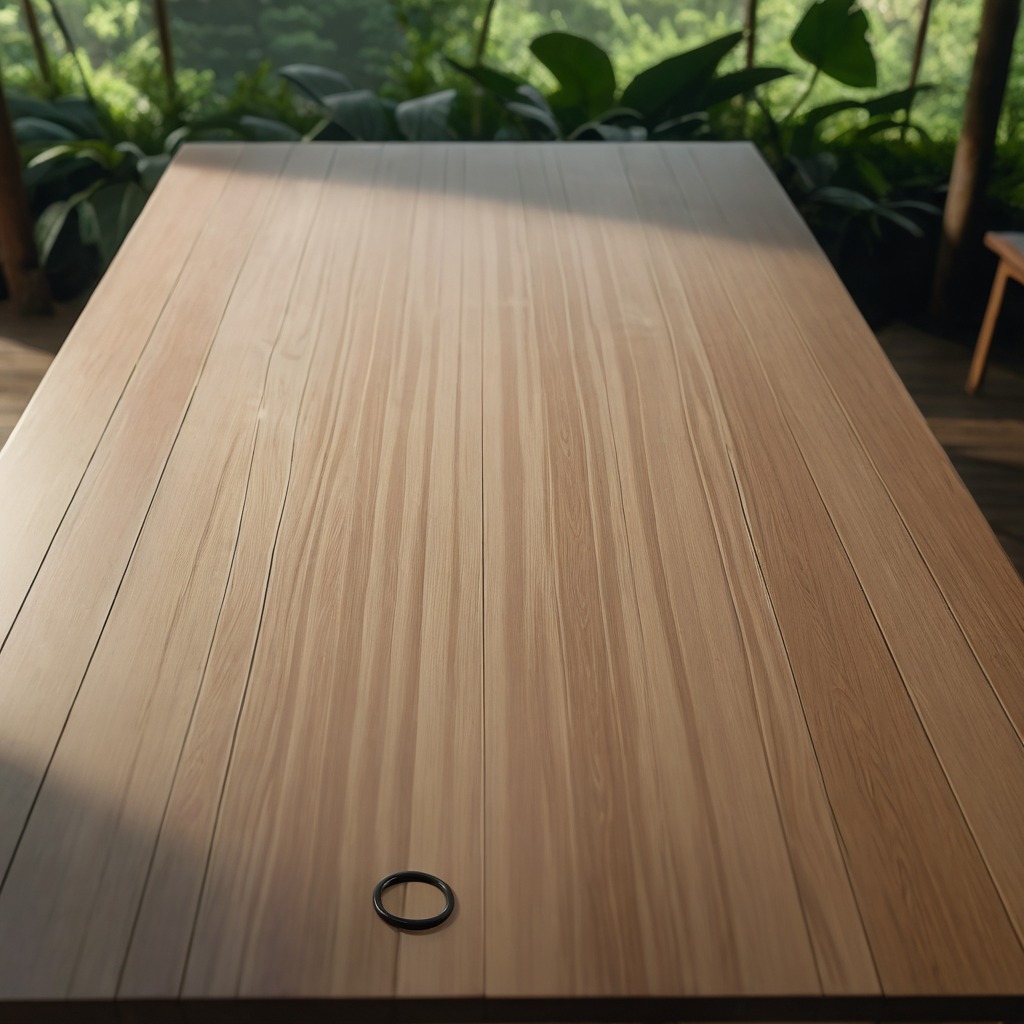
A rubber O-ring is lying on a wooden table inside a jungle field workshop tent.